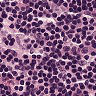
Metastatic tissue present: no